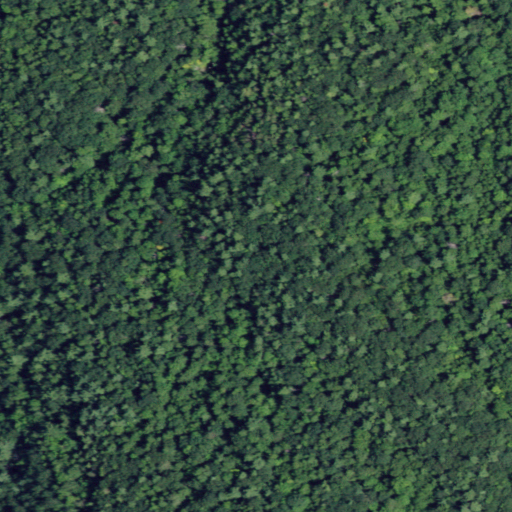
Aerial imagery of mountain in New York named Vail Hill containing evergreen forest, mixed forest, grassland, and deciduous forest